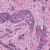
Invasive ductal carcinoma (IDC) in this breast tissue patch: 1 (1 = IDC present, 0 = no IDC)